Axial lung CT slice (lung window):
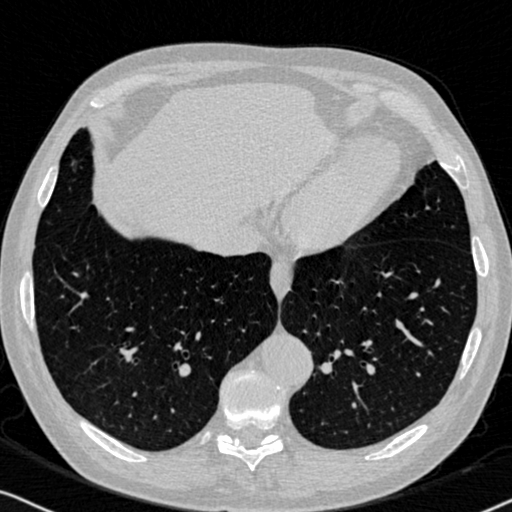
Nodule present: no